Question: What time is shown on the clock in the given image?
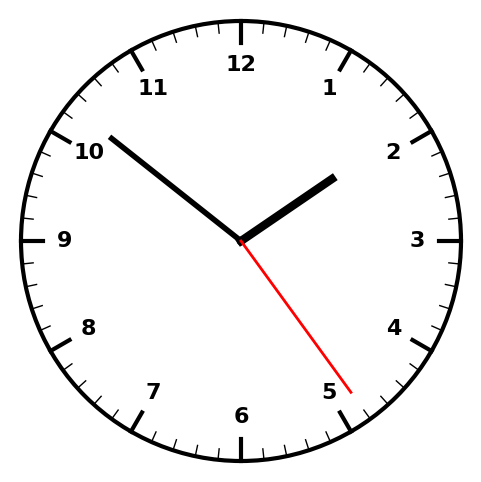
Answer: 01:51:24